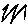
Label: zigzag